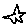
Label: star